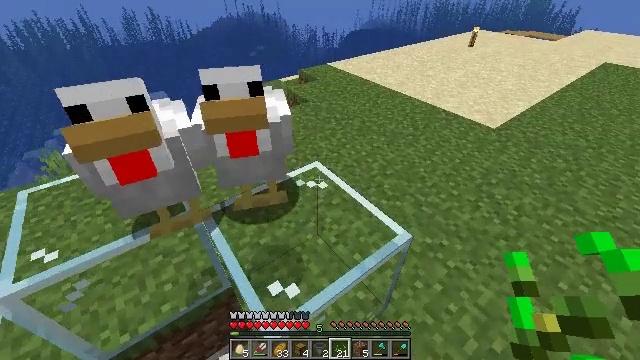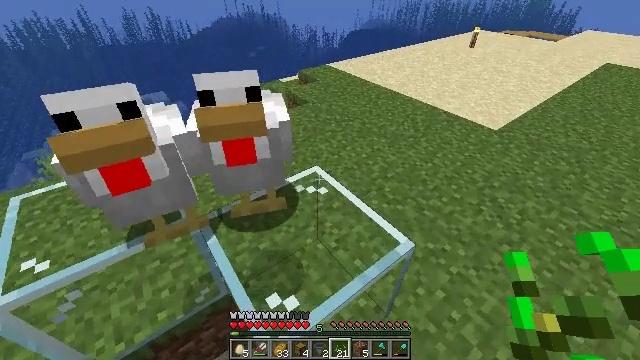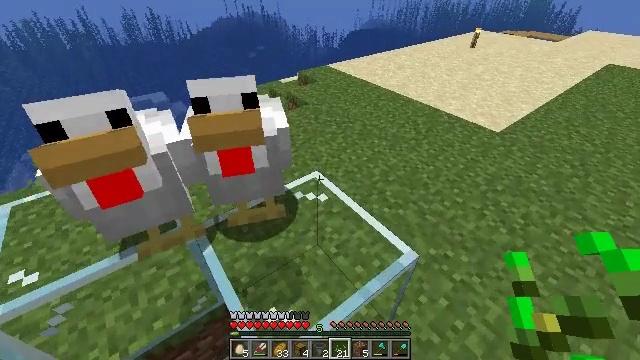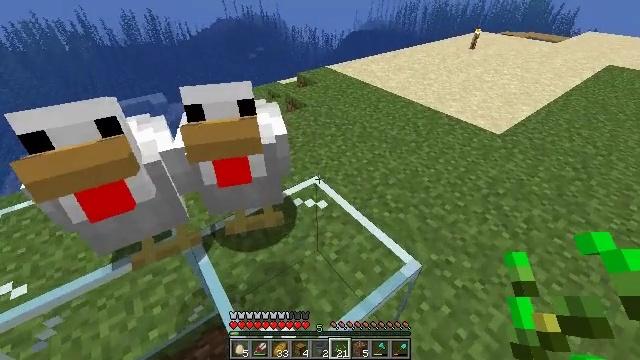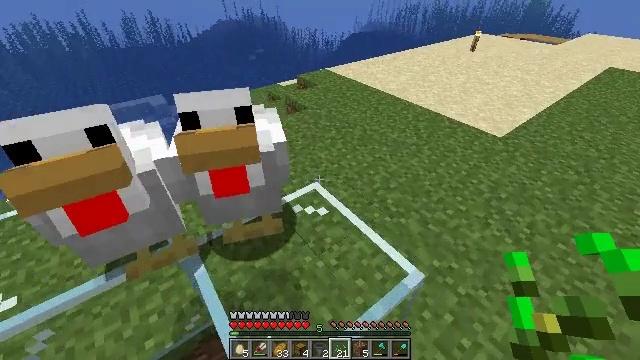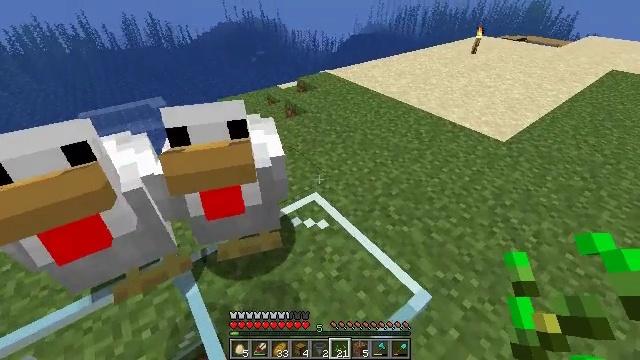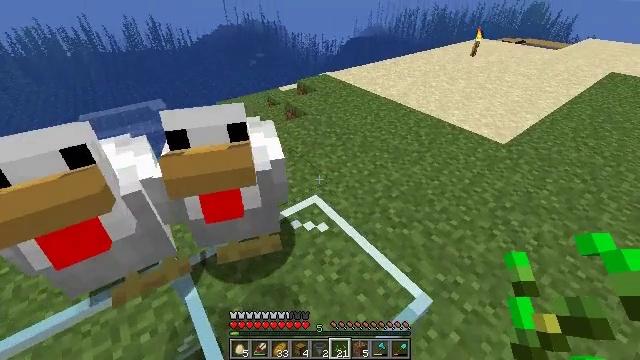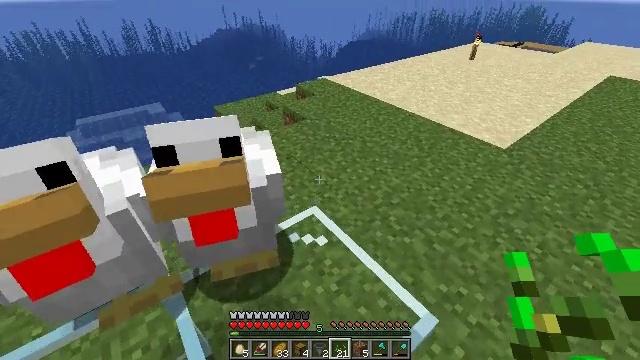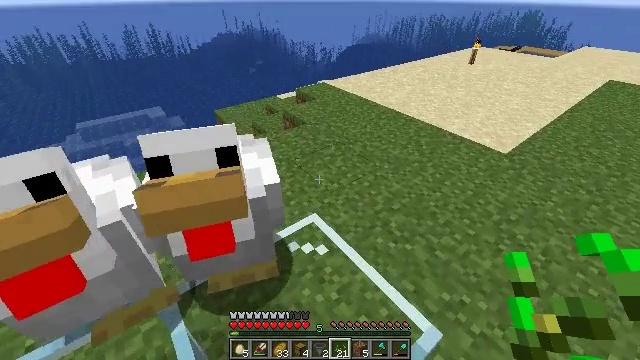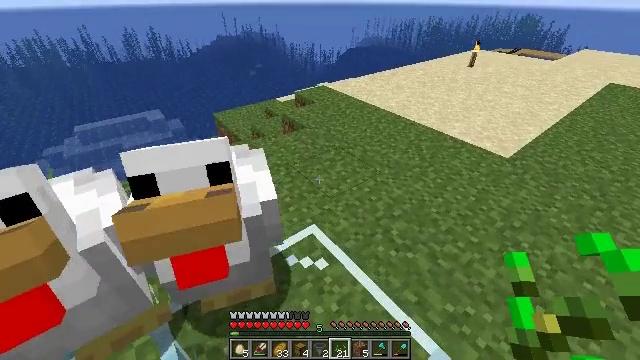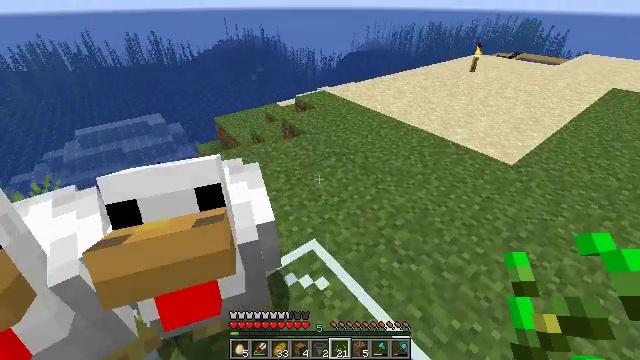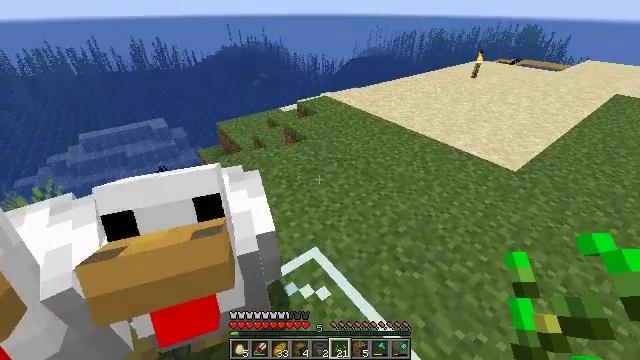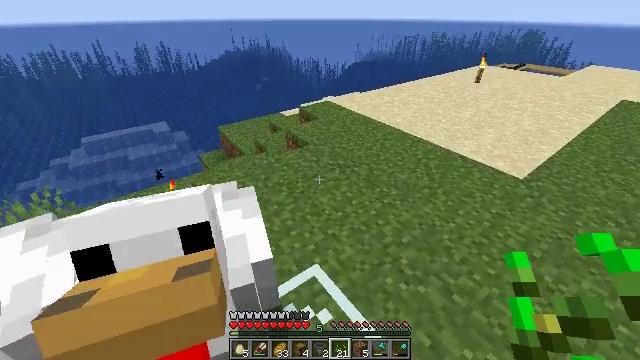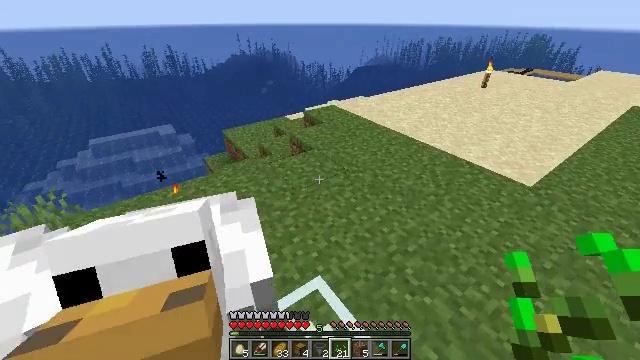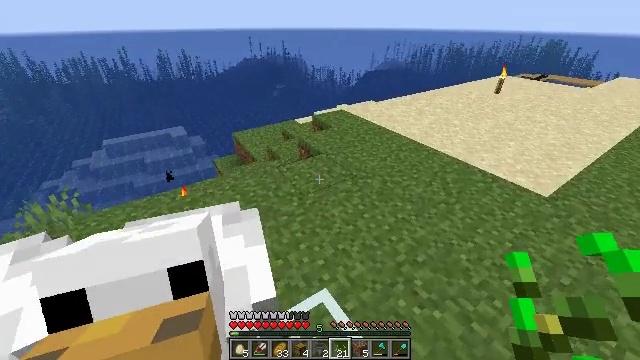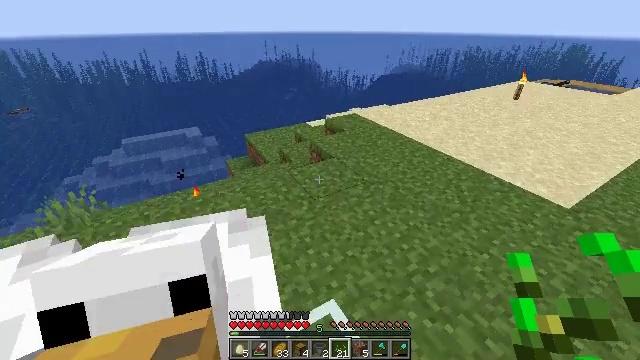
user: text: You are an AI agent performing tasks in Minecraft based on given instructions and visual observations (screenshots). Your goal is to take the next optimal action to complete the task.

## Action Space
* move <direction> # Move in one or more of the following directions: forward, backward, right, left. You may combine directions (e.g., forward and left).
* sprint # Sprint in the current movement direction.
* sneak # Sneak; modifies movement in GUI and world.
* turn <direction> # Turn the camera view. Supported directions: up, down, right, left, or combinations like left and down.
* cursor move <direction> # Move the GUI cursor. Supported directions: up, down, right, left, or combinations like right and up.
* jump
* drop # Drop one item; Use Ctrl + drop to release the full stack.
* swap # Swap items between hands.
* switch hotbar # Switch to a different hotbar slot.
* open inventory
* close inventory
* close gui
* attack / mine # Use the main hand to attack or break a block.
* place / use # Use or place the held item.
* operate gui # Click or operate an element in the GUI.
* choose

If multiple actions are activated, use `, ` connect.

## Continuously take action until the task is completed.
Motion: motion action
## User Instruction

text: Combat the zombie.
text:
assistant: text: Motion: move forward, sneak
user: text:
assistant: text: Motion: move forward, sneak
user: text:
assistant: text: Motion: move forward, sneak
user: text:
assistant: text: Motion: move forward, sneak
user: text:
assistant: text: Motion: move forward, sneak
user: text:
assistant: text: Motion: move forward, sneak
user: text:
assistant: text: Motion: move forward, sneak
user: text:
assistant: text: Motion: move forward, sneak
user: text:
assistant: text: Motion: move forward, sneak
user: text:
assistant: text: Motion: move forward, sneak
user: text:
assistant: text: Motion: move forward, sneak, turn up
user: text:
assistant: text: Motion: move forward, sneak
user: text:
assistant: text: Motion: move forward, sneak, turn left
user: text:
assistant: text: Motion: move forward, sneak, turn left
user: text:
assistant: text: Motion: move forward, sneak, turn left
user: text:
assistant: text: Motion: move forward, sneak, turn left
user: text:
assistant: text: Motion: move forward, sneak, turn left
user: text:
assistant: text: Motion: move forward, sneak, turn left
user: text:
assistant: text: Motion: move forward, sneak, turn left
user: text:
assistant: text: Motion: move forward, sneak, turn left
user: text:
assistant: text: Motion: move forward, sneak, turn left and down
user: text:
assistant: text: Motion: move forward, sneak, turn left and down
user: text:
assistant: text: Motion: move forward, sneak, turn left
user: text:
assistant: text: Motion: move forward, sneak, turn left
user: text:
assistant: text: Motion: move forward, sneak, turn left
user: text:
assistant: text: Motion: move forward, sneak, turn left
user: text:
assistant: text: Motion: move forward, sneak, turn left
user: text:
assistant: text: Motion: move forward, sneak, turn left
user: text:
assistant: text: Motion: move forward, sneak, turn left
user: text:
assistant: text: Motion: move forward, sneak